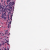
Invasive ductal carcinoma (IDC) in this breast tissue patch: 1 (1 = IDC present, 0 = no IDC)